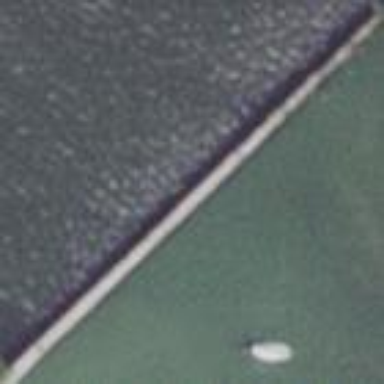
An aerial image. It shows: Man-made pier.